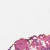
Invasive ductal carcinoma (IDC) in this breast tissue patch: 0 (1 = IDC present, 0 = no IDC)